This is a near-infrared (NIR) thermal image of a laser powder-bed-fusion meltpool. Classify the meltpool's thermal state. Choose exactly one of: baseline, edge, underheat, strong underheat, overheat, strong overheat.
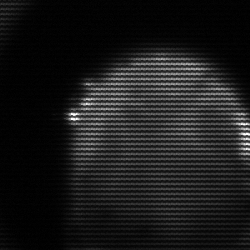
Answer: edge